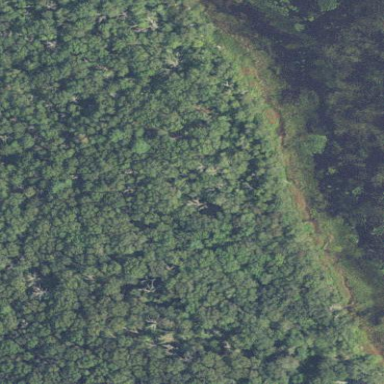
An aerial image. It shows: Mixed leaf woodland.